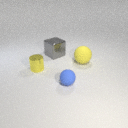
large yellow rubber sphere in front of large gray metal cube